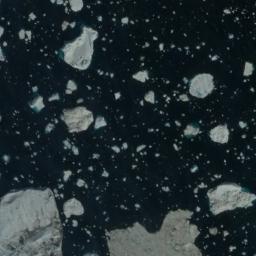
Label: sea_ice